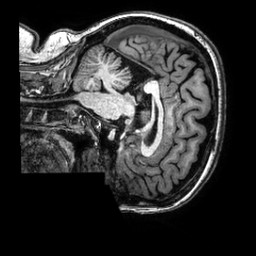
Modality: T1w
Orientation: sagittal
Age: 36
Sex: female
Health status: healthy